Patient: sex M, age 69
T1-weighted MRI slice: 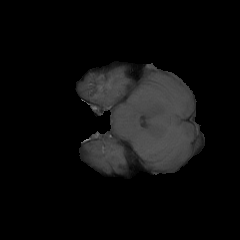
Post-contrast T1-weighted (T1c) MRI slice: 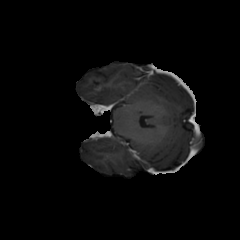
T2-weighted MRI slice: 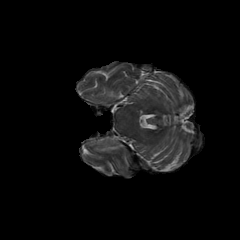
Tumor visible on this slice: no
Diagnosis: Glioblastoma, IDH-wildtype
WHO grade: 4